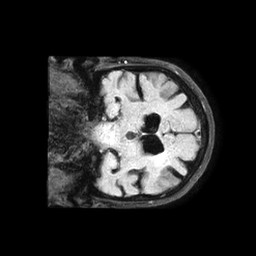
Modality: FLAIR
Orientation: coronal
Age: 85
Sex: female
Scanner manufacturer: philips
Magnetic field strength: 1.5 T
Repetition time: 6 s
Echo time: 0.1032 s